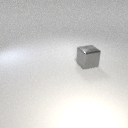
large gray metal cube